Chest X-ray. View position: PA
Patient age: 16
Patient sex: M
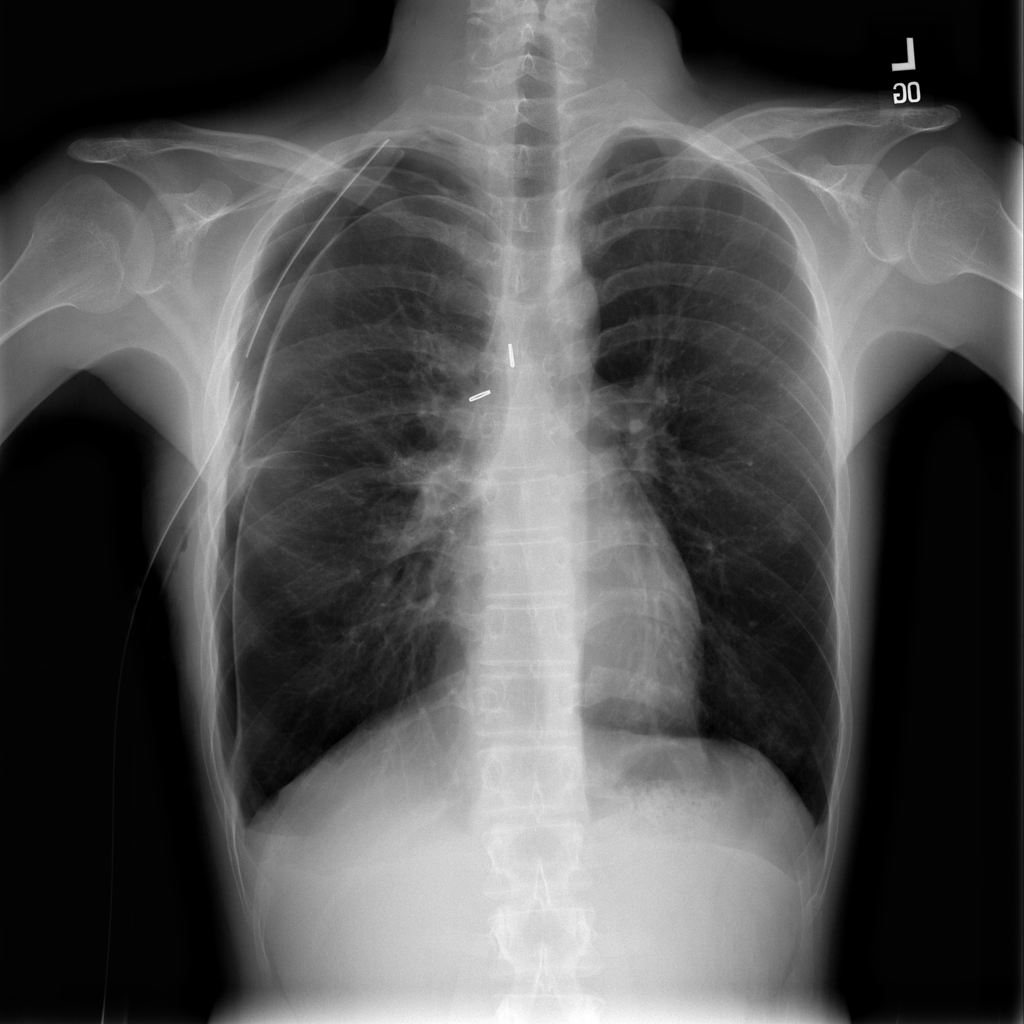
Finding: Pneumothorax